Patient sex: M
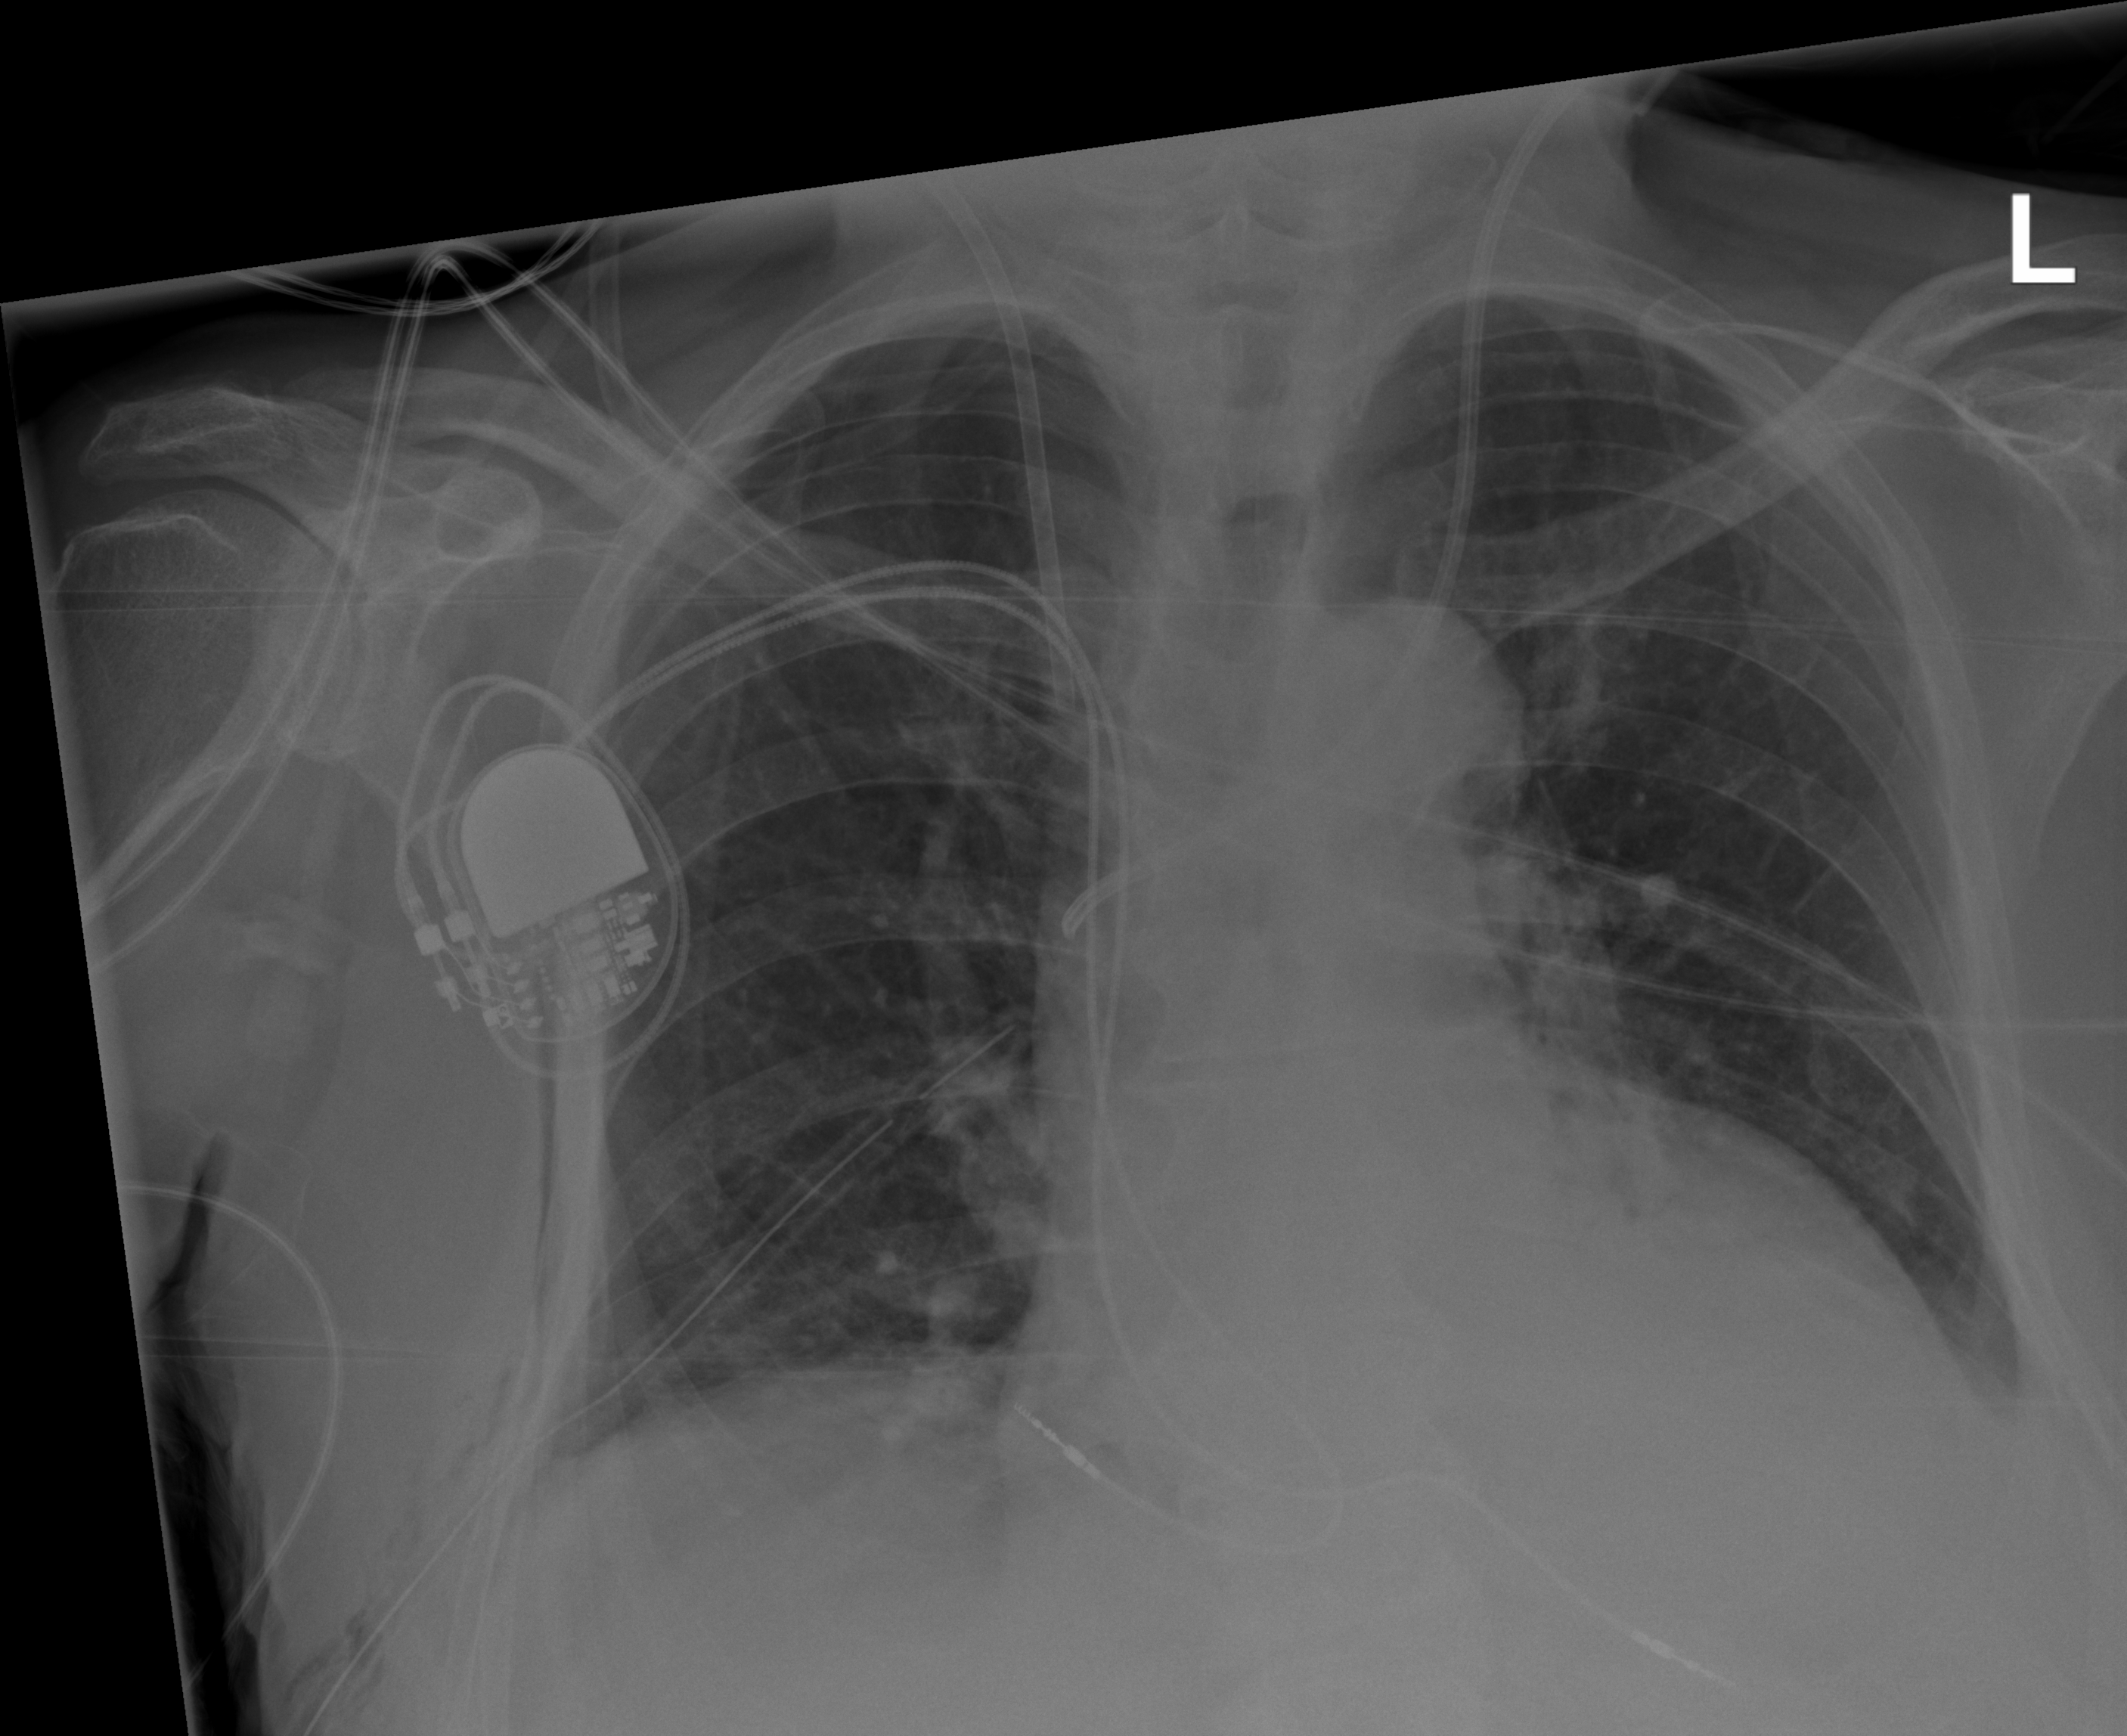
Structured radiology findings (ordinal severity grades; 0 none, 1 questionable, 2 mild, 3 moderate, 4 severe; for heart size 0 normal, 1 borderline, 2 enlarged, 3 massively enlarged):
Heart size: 1
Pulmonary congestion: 1
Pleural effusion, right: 0
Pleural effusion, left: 2
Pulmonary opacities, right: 0
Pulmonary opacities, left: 0
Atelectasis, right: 3
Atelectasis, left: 2